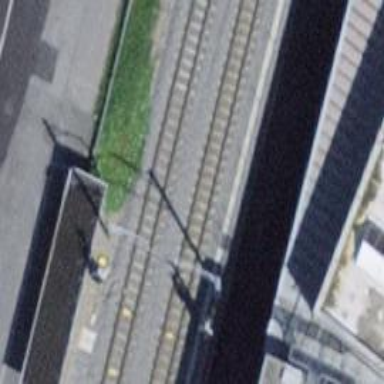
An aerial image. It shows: Railway signal.